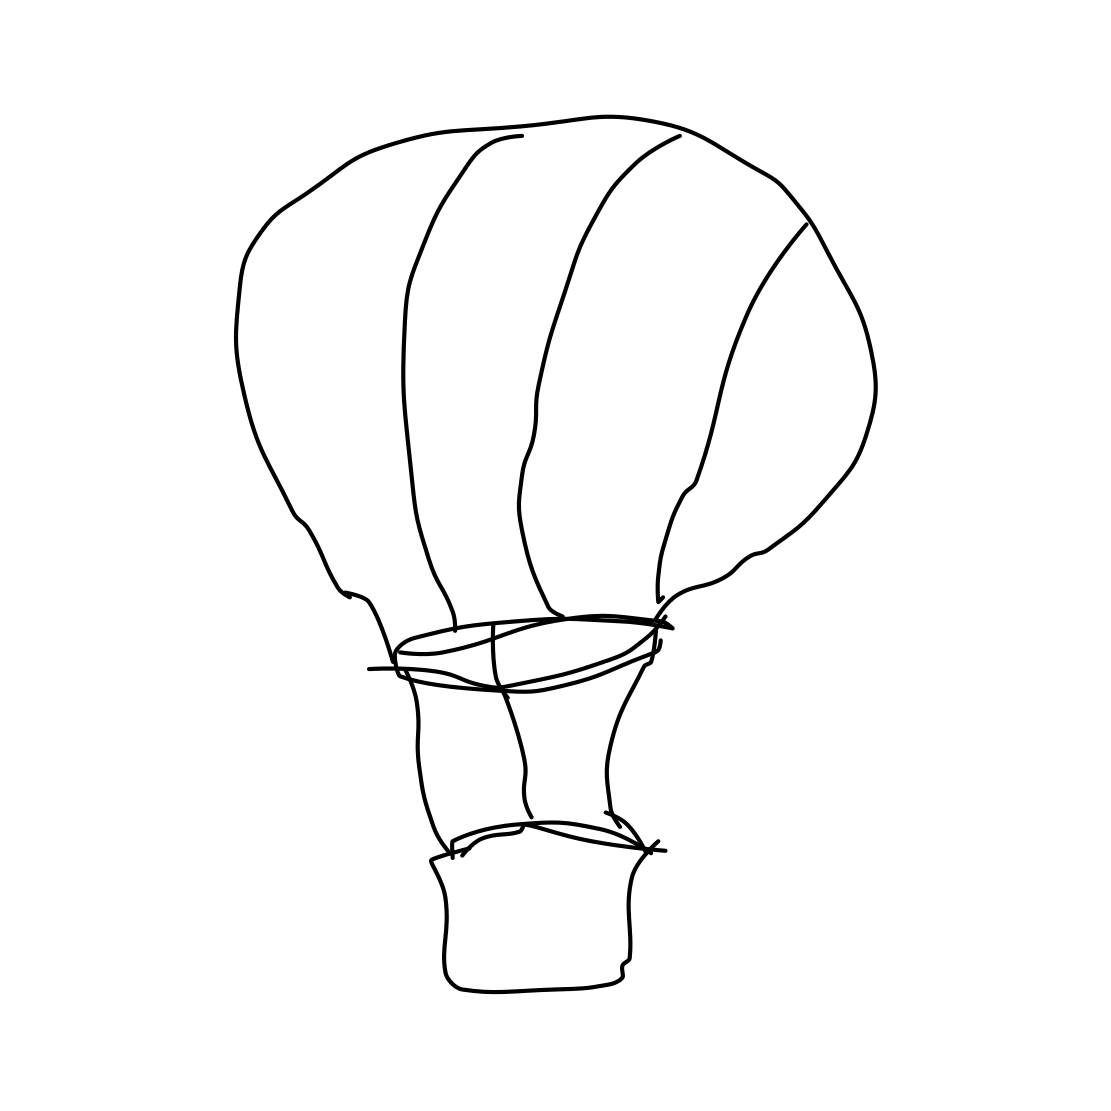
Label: hot air balloon